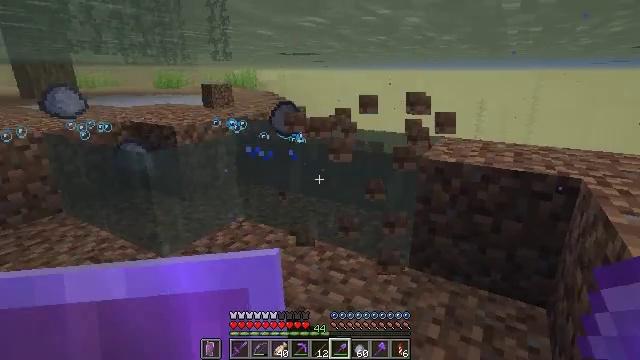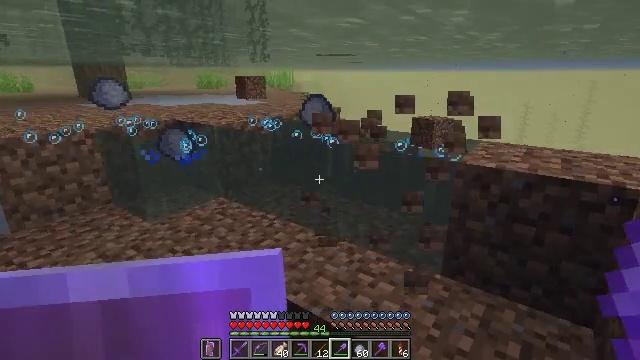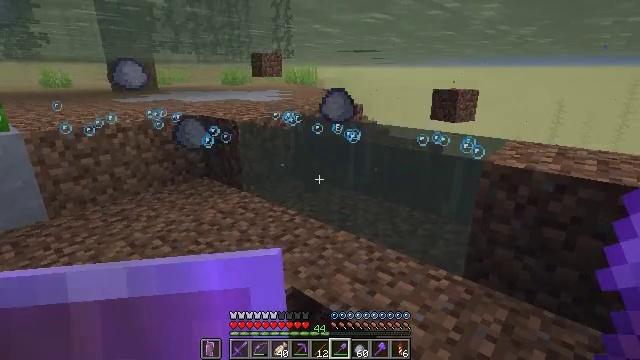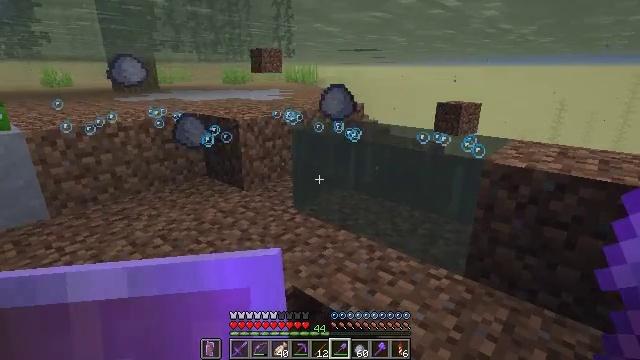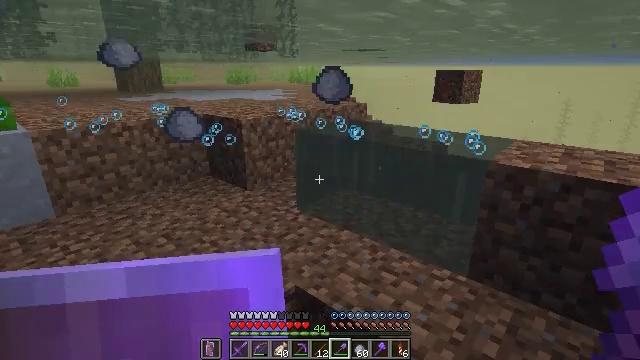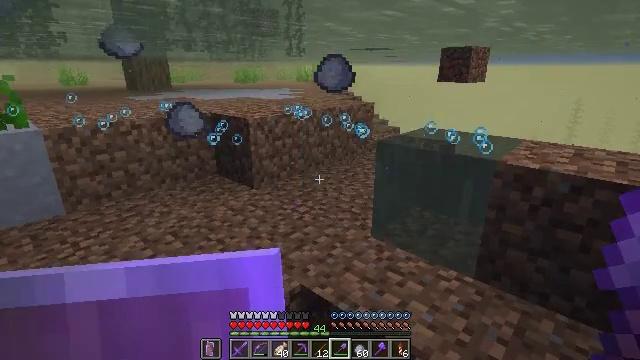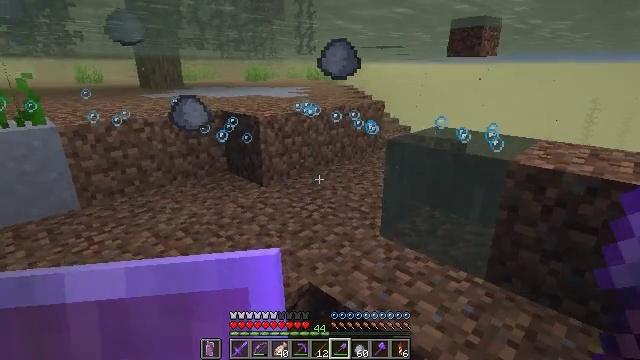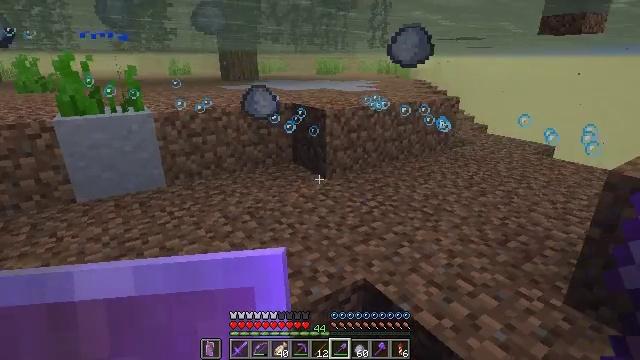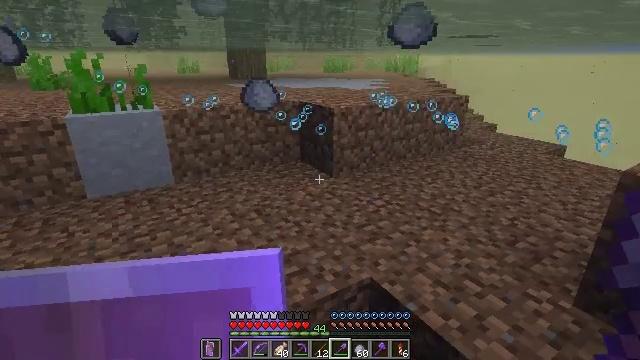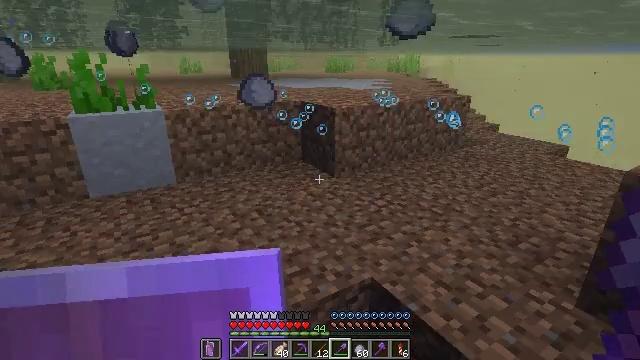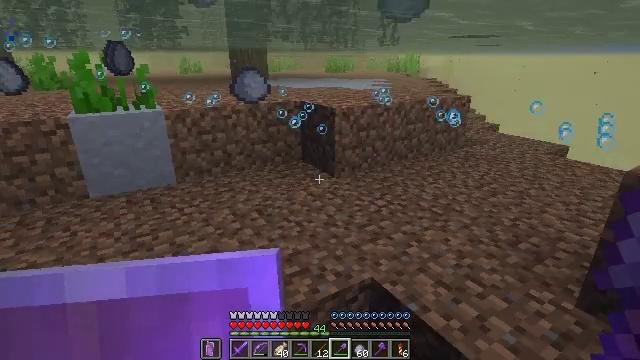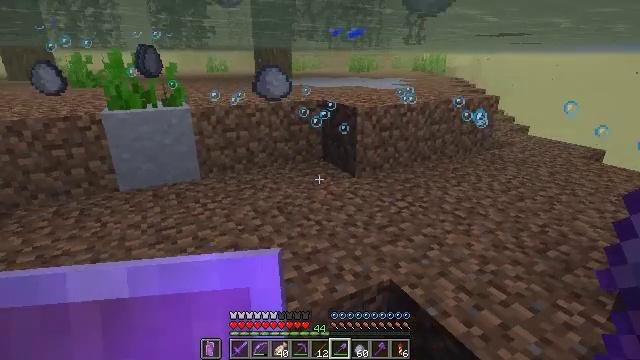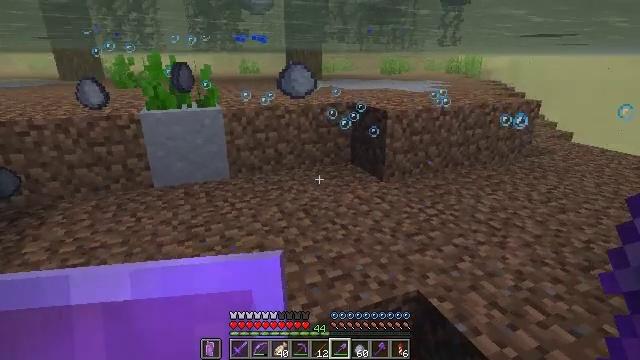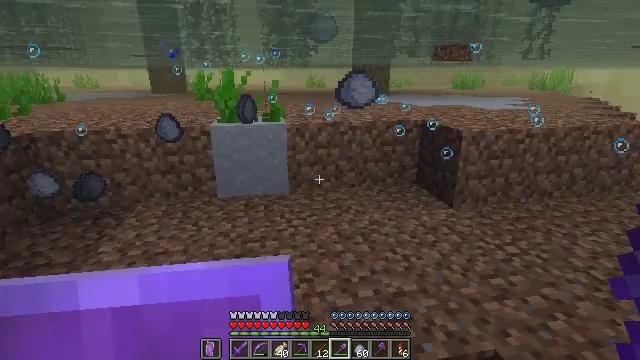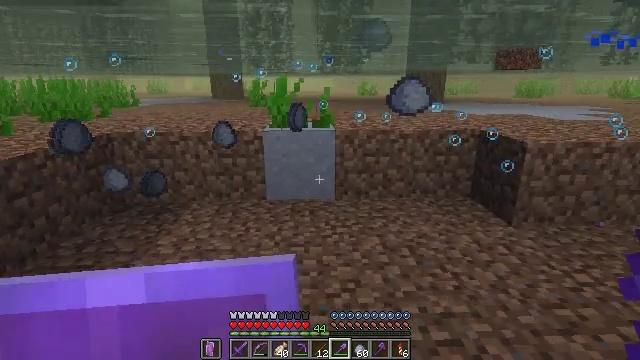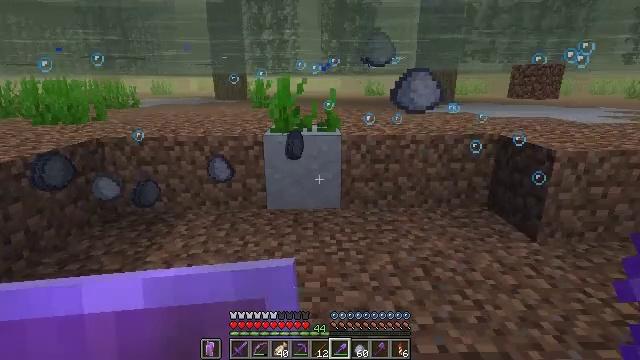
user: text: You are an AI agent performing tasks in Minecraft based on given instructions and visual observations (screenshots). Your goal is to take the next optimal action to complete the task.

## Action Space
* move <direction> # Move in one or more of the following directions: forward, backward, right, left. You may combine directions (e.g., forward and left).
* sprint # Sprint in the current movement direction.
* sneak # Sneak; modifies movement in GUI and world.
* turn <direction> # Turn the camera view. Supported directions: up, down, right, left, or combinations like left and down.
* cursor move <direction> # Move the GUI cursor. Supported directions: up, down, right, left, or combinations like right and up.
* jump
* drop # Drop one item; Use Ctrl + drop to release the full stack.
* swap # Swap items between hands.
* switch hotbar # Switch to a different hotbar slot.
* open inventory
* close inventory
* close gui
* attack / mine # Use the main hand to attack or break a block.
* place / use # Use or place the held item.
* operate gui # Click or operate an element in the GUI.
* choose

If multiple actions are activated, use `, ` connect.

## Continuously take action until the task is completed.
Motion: motion action
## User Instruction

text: Dig up clay found underwater.
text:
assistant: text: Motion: turn left, attack / mine
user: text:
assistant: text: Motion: turn left
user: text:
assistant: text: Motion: no_op
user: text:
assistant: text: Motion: no_op
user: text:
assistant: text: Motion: turn left
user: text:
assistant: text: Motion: turn left
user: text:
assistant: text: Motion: turn left and down
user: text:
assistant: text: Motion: turn left
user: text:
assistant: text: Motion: no_op
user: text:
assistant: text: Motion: no_op
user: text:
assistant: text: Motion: turn left
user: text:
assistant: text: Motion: move forward, turn left
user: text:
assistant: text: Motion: move forward, turn left and up
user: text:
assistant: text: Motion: move forward, turn left and up
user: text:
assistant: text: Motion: move forward, turn left
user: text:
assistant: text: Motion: move forward, turn left
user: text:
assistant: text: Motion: move forward, turn left
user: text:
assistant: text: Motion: move forward
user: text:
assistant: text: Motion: no_op
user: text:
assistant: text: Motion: no_op
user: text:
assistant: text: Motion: no_op
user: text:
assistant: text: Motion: attack / mine
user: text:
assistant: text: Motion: attack / mine
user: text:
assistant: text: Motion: attack / mine
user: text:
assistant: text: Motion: attack / mine
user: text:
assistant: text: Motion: no_op
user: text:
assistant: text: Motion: no_op